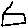
Label: house